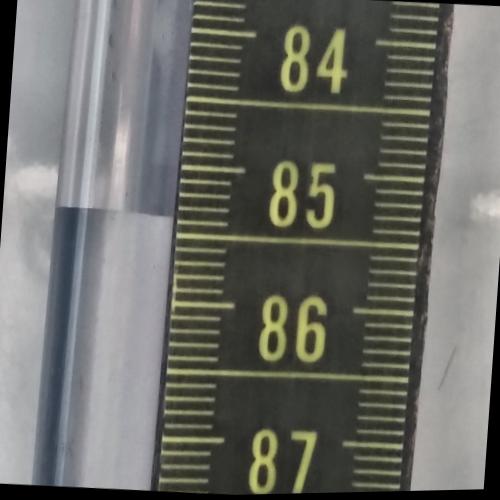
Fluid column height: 85.4 cm